Question: I have been using static positioning in wxpython for a while now but need to switch to using sizers, but I just can't get the hang of it. Below is a cut down version of my application using static positioning. could someone give me some pointers as to how I go about converting this layout to using sizers please. I will attach a screen grab also:
'''
import wx
import wx.lib.agw.aui as aui
import wx.stc as stc
class MainWindow(wx.Frame):
def __init__(self, parent, id, title):
# Setup GUI...
wx.Frame.__init__(self, parent, id, title, size=(900, 740), style=wx.DEFAULT_FRAME_STYLE & ~ (wx.RESIZE_BORDER |
wx.RESIZE_BOX |
wx.MAXIMIZE_BOX))
style = aui.AUI_NB_DEFAULT_STYLE ^ aui.AUI_NB_CLOSE_ON_ACTIVE_TAB
self.tabbed = aui.AuiNotebook(self, agwStyle=style)
self.submissions = SubmissionPane(self.tabbed)
self.tabbed.AddPage(self.submissions, "Submit Job")
self.Centre()
self.Show()
class SubmissionPane(wx.Panel):
def __init__(self, parent):
wx.Panel.__init__(self, parent)
modeList = ['Verify Mode', 'Upload Mode']
self.rb = wx.RadioBox(
self, -1, "", (35, 2), wx.DefaultSize,
modeList, 2, wx.RA_SPECIFY_COLS
)
tvbox = wx.StaticBox(self, -1, '', pos=(290, 2), size=(335, 41))
wx.StaticText(self, -1, ' Job Title', (317, 12), style=wx.ALIGN_CENTRE)
self.cb1 = wx.CheckBox(self, pos=(306, 12))
self.cb1.SetValue(False)
self.txtTitle = wx.TextCtrl(self, size=(215, 25), pos=(395, 10), style= wx.SUNKEN_BORDER, value="Enter job title here")
wx.StaticText(self, -1, ""'Drag n Drop itmsp folder'"", pos=(35, 60), style=wx.ALIGN_CENTRE)
self.tc_files = wx.TextCtrl(self, wx.ID_ANY, pos=(38, 80), size=(585, 25))
self.buttonGo = wx.Button(self, -1, "Submit", pos=(625, 78))
self.buttonClose = wx.Button(self, -1, "Quit Application", pos=(370,615))
self.index = 0
self.log_text22 = wx.ListCtrl(self, -1, pos=(35, 135), size=(800,275),
style=wx.LC_REPORT | wx.BORDER_SUNKEN | wx.LC_SINGLE_SEL | wx.LC_VRULES | wx.LC_HRULES)
font = wx.Font(12, wx.FONTFAMILY_DEFAULT, wx.FONTSTYLE_NORMAL, wx.FONTWEIGHT_NORMAL)
self.log_text22.SetFont(font)
self.log_text22.InsertColumn(1, 'Job ID', width=50, format=wx.LIST_FORMAT_CENTRE)
self.log_text22.InsertColumn(2, 'Mode ', width=50, format=wx.LIST_FORMAT_CENTRE)
self.log_text22.InsertColumn(3, 'Title', width=183)
self.log_text22.InsertColumn(4, 'Package', width=227)
self.log_text22.InsertColumn(5, 'Submitted By', width=100)
self.log_text22.InsertColumn(6, 'Sumbit Time', width=85)
self.log_text22.InsertColumn(7, 'Process', width=50, format=wx.LIST_FORMAT_CENTRE)
self.log_text22.InsertColumn(8, 'Status ', width=50, format=wx.LIST_FORMAT_CENTRE)
self.running_log1 = wx.stc.StyledTextCtrl(self, -1, pos=(35, 420), size=(800,175))
self.running_log1.StyleSetFont(wx.stc.STC_STYLE_DEFAULT, font)
self.running_log1.SetMarginWidth(1, 0)
self.running_log1.StyleSetBackground(wx.stc.STC_STYLE_DEFAULT, (0,0,0))
self.running_log1.StyleClearAll()
self.running_log1.StyleSetForeground(wx.stc.STC_STYLE_DEFAULT, (0,255,0))
self.running_log1.StyleClearAll()
self.Show()
app = wx.App()
MainWindow(None, -1, 'Test App')
app.MainLoop()
'''

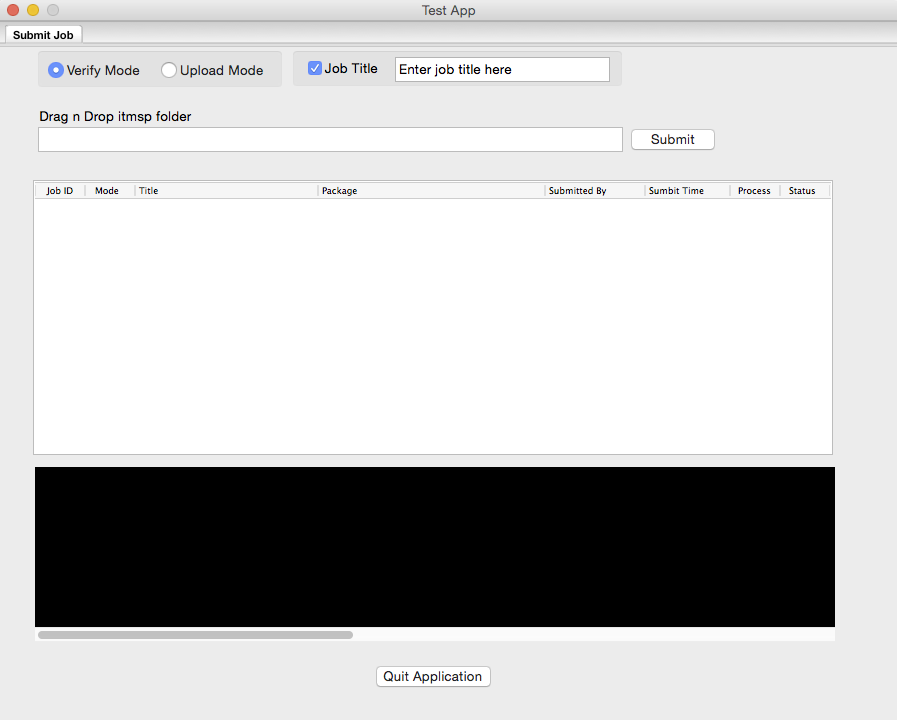
Answer: It's still a bit fiddly, but here it is with BoxSizer's:

'''
import wx
class MainWindow(wx.Frame):
def __init__(self, parent, id, title):
wx.Frame.__init__(self, parent, id, title, size=(900, 600) )
SubmissionsPanel(self)
self.Show()
class SubmissionsPanel(wx.Panel):
def __init__(self, parent):
wx.Panel.__init__(self, parent)
#Create some sizers:
main_sizer = wx.BoxSizer(wx.VERTICAL)
top_row_sizer = wx.BoxSizer(wx.HORIZONTAL);
radio_static_box = wx.StaticBox(self, label='') #You have to add this widget to parent BEFORE
#contained widgets otherwise buttons won't operate.
radio_static_box_sizer = wx.StaticBoxSizer(radio_static_box, wx.HORIZONTAL)
job_static_box = wx.StaticBox(self, label='') #You have to add this widget to parent BEFORE
#contained widgets otherwise buttons won't operate.
job_static_box_sizer = wx.StaticBoxSizer(job_static_box, wx.HORIZONTAL)
'''
radio_labels = ['Verify Mode', 'Upload Mode']
self.radio_box = wx.RadioBox(
self, -1, "",
choices=radio_labels,
)
'''
#I couldn't get the radio buttons inside a RadioBox to line up vertically
#with the checkbox, so I did the following:
radio1 = wx.RadioButton(self, label='Verify Mode', style=wx.RB_GROUP)
radio2 = wx.RadioButton(self, label='Upload Mode')
radio1.Bind(wx.EVT_RADIOBUTTON, self.on_radio_click)
radio2.Bind(wx.EVT_RADIOBUTTON, self.on_radio_click)
radio_static_box_sizer.Add(radio1, flag=wx.BOTTOM, border=4) #To make outline line up with the outline of checkbox,txtctrl
radio_static_box_sizer.Add(radio2, flag=wx.LEFT, border=10)
top_row_sizer.Add(radio_static_box_sizer, flag=wx.LEFT, border=10)
#Create Job Title widgets:
self.check_box = wx.CheckBox(self, label="Job Title")
self.check_box.SetValue(False)
self.check_box.Bind(wx.EVT_CHECKBOX, self.ShowOrHideTVTitle)
self.txtTitle = wx.TextCtrl(self, style=wx.SUNKEN_BORDER, value="Enter job title here...", size=(200, -1))
self.txtTitle.Show(False)
job_static_box_sizer.Add(self.check_box, flag=wx.LEFT, border=10)
job_static_box_sizer.Add(self.txtTitle, flag=wx.RESERVE_SPACE_EVEN_IF_HIDDEN | wx.LEFT, border=10)
top_row_sizer.Add(job_static_box_sizer, flag=wx.LEFT, border=10);
main_sizer.Add(top_row_sizer);
main_sizer.Add((-1, 20)) #Add 20 pixels of vertical space
#Drag n Drop widgets:
drag_drop_text = wx.StaticText(self, -1, 'Drag n Drop itmsp folder')
main_sizer.Add(drag_drop_text, flag=wx.LEFT, border=10)
main_sizer.Add((-1, 3)) #Add 3 pixels of vertical space
third_row_sizer = wx.BoxSizer(wx.HORIZONTAL);
self.tc_files = wx.TextCtrl(self, size=(375, 25))
self.buttonGo = wx.Button(self, label='Submit')
third_row_sizer.Add(self.tc_files, flag=wx.LEFT, border=10)
third_row_sizer.Add(self.buttonGo, flag=wx.LEFT, border=10)
main_sizer.Add(third_row_sizer)
#Create ListCtrl:
self.index = 0
self.log_text22 = wx.ListCtrl(self,size=(800,275),
style=wx.LC_REPORT | wx.BORDER_SUNKEN | wx.LC_SINGLE_SEL | wx.LC_VRULES | wx.LC_HRULES)
font = wx.Font(12, wx.FONTFAMILY_DEFAULT, wx.FONTSTYLE_NORMAL, wx.FONTWEIGHT_NORMAL)
self.log_text22.SetFont(font)
self.log_text22.InsertColumn(1, 'Job ID', width=50, format=wx.LIST_FORMAT_CENTRE)
self.log_text22.InsertColumn(2, 'Mode ', width=50, format=wx.LIST_FORMAT_CENTRE)
self.log_text22.InsertColumn(3, 'Title', width=183)
self.log_text22.InsertColumn(4, 'Package', width=227)
self.log_text22.InsertColumn(5, 'Submitted By', width=100)
self.log_text22.InsertColumn(6, 'Sumbit Time', width=85)
self.log_text22.InsertColumn(7, 'Process', width=50, format=wx.LIST_FORMAT_CENTRE)
self.log_text22.InsertColumn(8, 'Status ', width=50, format=wx.LIST_FORMAT_CENTRE)
main_sizer.Add((-1, 20)) #Add 20px of vertical space
list_sizer = wx.BoxSizer(wx.VERTICAL)
list_sizer.Add(self.log_text22, flag=wx.LEFT, border=10)
main_sizer.Add(list_sizer)
#Create Quit button:
list_sizer.Add((-1, 10)) #Add 15px of vertical space
self.buttonClose = wx.Button(self, -1, "Quit Application")
list_sizer.Add(self.buttonClose, flag=wx.ALIGN_CENTER | wx.TOP | wx.LEFT, border=10)
self.SetSizer(main_sizer)
def on_radio_click(self, evt):
print "You clicked?"
def ShowOrHideTVTitle(self, evt):
element = evt.GetEventObject()
isChecked = element.GetValue()
if isChecked:
self.txtTitle.Show(True)
self.txtTitle.SetFocus()
else:
self.txtTitle.Show(False)
self.tc_files.SetFocus()
def OnSubmit(self):
pass
def OnClose(self):
pass
def showLogFile(self):
pass
def right_click(self):
pass
app = wx.App(redirect=False) ##Instead of seeing just a window flash, show errors in terminal.
MainWindow(None, -1, 'Test App')
app.MainLoop()
'''